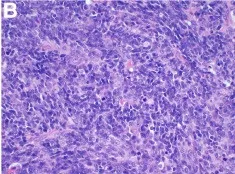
Haematoxylin and eosin-staining showed a large number of rhabdoid cells with eccentric nuclei, prominent nucleoli and eosinophilic cytoplasm (A,B).
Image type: pathology (h&e)